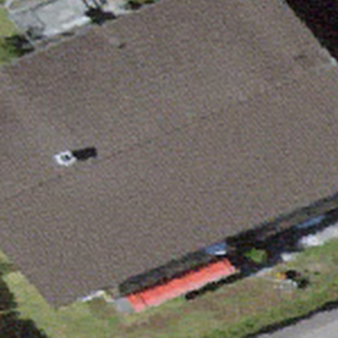
Label: other